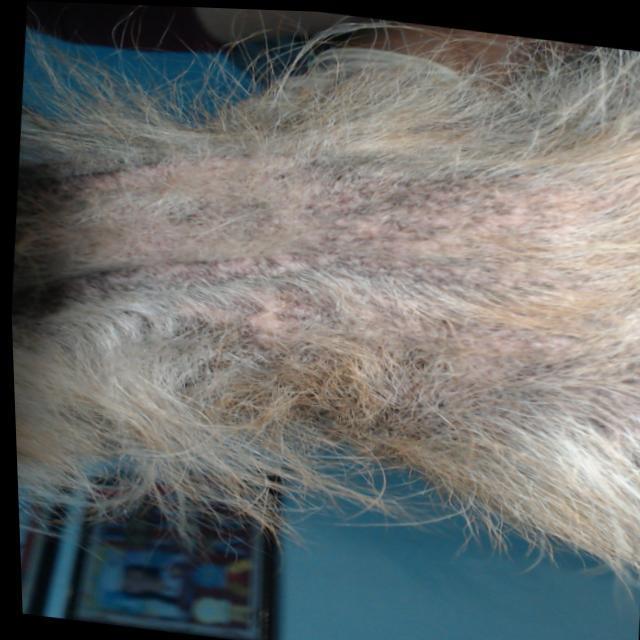
Canine demodicosis (Demodex mange) — caused by Demodex canis mites. Presents with alopecia, follicular papules, pustules, and comedones. Often localized on face and forelimbs.